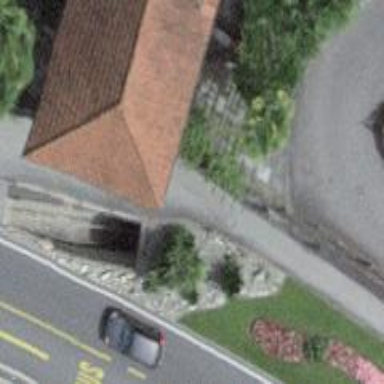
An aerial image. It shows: Footway with asphalt surface passing through tunnel.